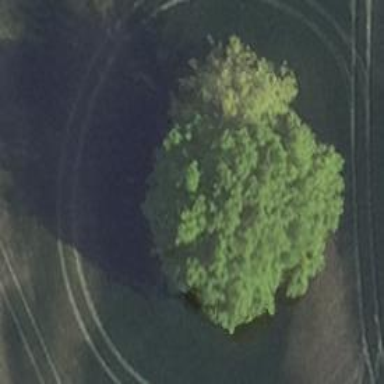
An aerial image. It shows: Broadleaved tree with lush foliage.